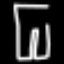
Label: pants